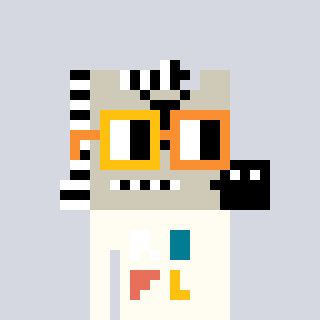
a pixel art character with square yellow and orange glasses, a zebra-shaped head and a grayscale-colored body on a cool background